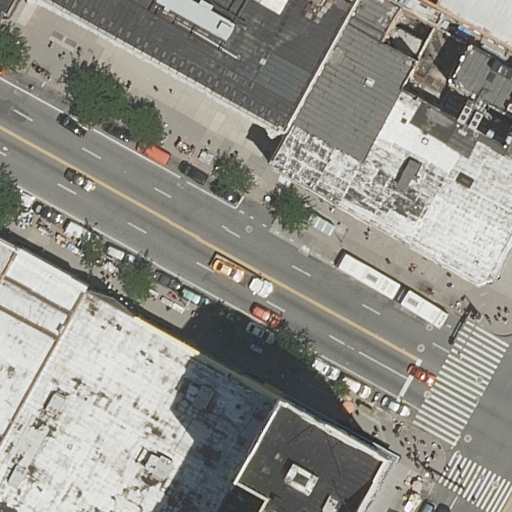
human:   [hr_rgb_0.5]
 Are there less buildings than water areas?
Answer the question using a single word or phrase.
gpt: no

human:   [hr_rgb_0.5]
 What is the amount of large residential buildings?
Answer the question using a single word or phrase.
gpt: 5

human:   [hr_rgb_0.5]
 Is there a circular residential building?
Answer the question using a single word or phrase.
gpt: no

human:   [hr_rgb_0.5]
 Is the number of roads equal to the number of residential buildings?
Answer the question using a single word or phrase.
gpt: no

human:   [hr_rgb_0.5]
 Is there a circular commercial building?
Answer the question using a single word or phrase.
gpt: no

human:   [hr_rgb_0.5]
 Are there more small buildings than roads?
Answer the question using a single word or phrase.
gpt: no

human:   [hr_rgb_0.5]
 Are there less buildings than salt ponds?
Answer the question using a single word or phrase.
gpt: no

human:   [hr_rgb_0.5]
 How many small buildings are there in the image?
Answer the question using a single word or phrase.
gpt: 1

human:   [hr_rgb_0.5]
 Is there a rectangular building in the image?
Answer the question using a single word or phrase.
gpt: yes

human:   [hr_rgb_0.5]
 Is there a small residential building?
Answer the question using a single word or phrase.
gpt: yes

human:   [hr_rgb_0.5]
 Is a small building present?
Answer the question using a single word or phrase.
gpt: yes

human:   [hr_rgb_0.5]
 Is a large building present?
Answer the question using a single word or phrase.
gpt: yes

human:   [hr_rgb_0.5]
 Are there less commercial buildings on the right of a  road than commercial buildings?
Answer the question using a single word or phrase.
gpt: yes

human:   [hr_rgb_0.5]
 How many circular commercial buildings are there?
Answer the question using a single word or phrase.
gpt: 0

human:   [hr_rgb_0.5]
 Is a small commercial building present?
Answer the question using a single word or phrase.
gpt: no

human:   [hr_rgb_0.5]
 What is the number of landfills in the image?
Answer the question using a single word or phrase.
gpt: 0

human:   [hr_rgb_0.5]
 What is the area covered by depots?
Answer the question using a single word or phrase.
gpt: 0m2

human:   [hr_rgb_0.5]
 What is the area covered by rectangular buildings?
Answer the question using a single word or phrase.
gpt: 5451m2

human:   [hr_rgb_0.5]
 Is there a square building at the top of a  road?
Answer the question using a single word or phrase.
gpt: no

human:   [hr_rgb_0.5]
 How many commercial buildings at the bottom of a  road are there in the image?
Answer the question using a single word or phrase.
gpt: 0

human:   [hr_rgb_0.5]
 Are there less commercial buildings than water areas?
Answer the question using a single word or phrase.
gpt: no

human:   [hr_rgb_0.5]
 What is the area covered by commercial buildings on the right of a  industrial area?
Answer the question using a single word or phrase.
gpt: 0m2

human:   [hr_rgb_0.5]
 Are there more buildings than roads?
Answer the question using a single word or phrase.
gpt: yes

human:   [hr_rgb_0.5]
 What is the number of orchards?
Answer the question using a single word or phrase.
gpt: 0

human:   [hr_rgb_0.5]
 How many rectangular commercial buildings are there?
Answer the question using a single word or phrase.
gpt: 0

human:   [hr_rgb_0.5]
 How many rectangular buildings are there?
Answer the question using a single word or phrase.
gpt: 6

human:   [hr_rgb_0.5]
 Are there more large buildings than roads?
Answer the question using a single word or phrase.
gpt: yes

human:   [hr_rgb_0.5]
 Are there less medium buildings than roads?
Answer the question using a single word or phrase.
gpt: yes

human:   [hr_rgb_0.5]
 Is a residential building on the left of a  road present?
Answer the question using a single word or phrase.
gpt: yes

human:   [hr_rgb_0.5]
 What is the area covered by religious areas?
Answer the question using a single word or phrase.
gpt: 0m2

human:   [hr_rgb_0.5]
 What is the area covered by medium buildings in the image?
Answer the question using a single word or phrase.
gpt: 449m2

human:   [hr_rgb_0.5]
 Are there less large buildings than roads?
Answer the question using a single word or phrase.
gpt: no

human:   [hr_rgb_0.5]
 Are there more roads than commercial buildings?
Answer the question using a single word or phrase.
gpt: yes

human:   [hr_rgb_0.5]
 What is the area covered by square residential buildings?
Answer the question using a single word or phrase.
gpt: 0m2

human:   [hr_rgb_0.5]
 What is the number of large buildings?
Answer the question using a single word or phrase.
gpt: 6

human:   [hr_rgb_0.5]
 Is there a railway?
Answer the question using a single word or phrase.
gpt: no